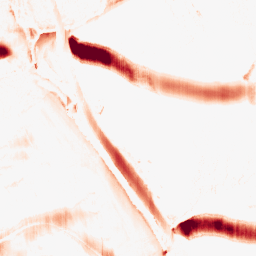
Category: morphological
Decomposition family: morphological_ellipse
Decomposition parameters: operation: opening
width: 30
height: 5
Upsampling method: cubic_catmull_rom
Upsampling parameters: scale: 2
Upsampling scale: 2